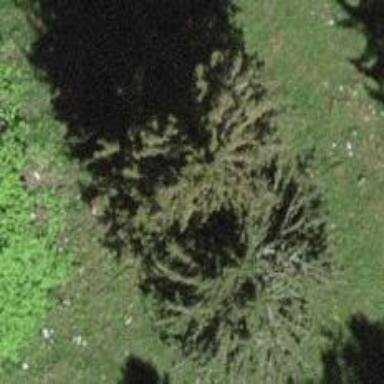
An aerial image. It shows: Single tag "natural: tree."